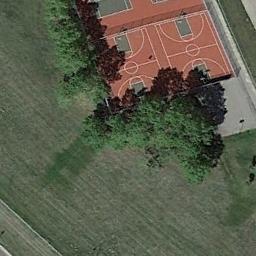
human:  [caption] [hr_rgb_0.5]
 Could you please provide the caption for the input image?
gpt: The trees separates the basketball courts and the lawn .

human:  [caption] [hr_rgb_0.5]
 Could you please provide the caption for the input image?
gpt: There are two kinds of basketball courts .

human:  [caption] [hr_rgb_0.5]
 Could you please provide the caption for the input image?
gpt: Two basketball courts are next to the grass .

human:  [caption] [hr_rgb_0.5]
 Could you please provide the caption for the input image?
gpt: Two basketball courts next to a badminton court and some trees beside .

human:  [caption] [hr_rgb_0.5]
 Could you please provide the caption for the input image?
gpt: Many trees are near the basketball courts .